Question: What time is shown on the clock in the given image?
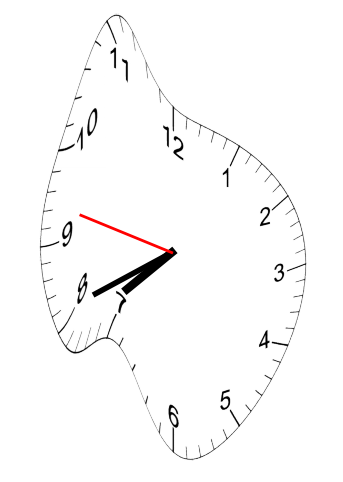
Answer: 07:40:47